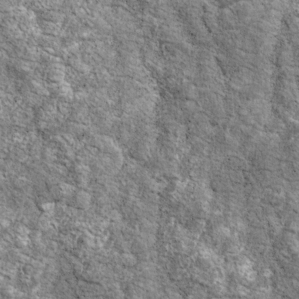
Label: non_frost